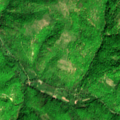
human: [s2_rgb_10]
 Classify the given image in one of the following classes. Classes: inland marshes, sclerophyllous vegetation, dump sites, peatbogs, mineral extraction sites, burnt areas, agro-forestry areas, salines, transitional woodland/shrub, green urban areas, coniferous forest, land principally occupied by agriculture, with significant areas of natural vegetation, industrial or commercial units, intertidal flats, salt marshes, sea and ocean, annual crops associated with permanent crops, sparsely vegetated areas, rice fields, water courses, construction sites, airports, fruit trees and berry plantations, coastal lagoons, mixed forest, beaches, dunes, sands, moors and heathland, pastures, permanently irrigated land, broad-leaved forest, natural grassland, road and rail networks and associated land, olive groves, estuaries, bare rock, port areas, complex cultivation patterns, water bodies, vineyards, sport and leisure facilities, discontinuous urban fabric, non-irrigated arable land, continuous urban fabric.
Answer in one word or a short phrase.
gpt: land principally occupied by agriculture, with significant areas of natural vegetation, broad-leaved forest, natural grassland